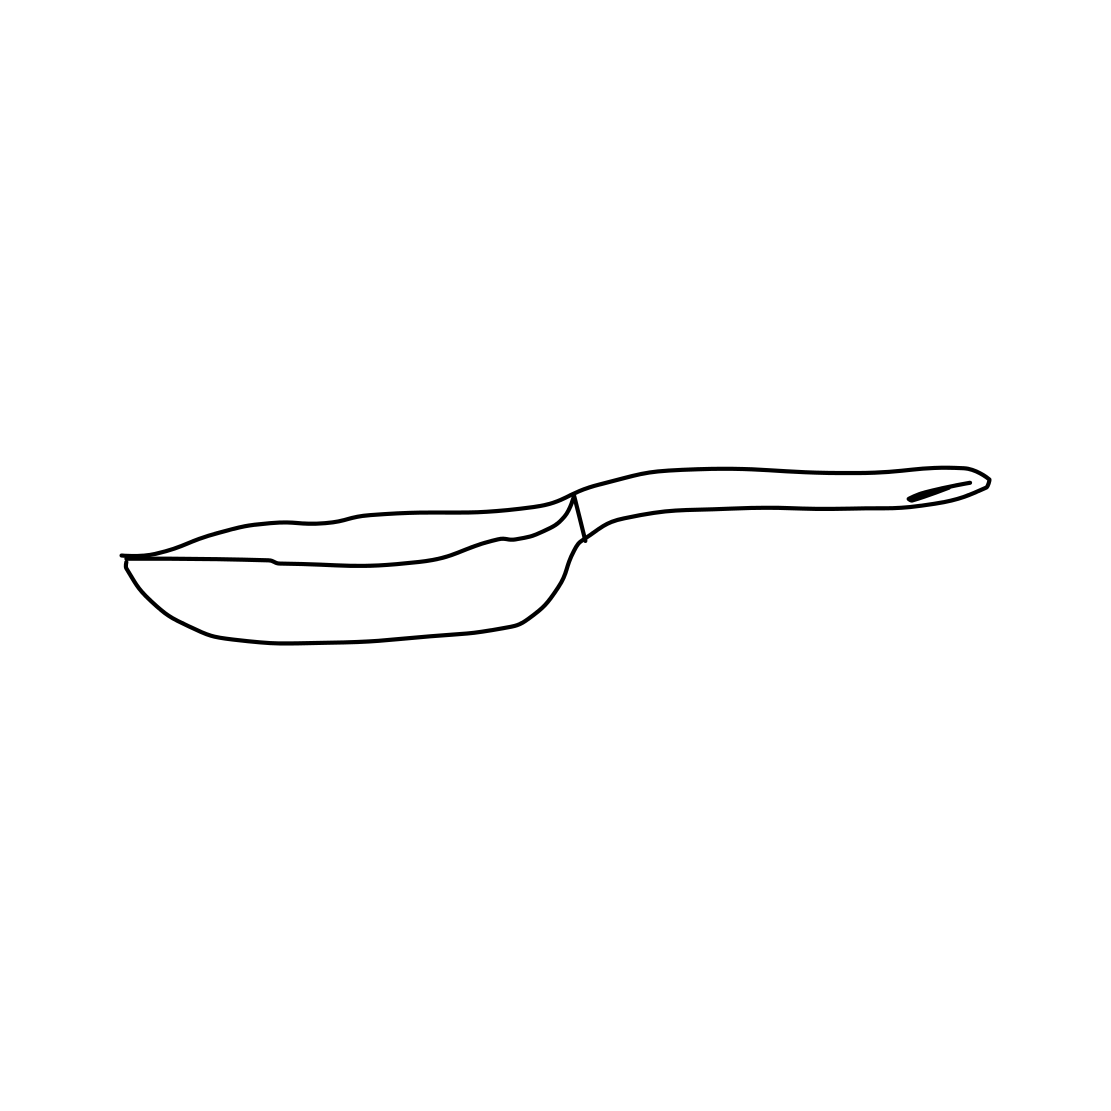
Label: frying-pan